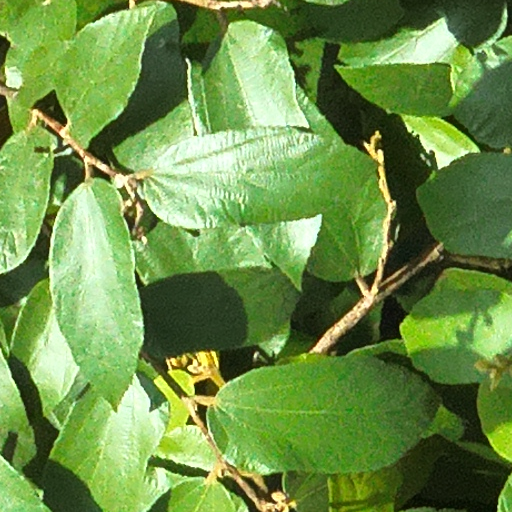
Species: Luehea seemannii
GBIF accepted scientific name: Luehea seemannii
Crown area (m\u00b2): 240.819